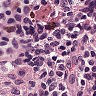
Metastatic tissue present: no